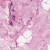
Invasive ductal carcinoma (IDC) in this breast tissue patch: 0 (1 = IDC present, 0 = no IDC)